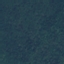
Land use / land cover: Forest